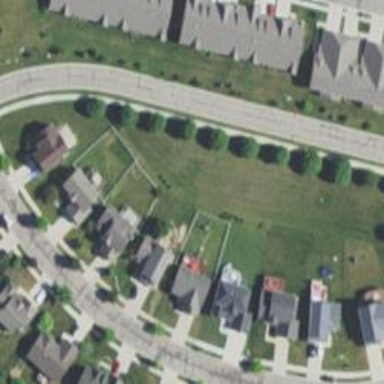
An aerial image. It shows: Neighborhood.